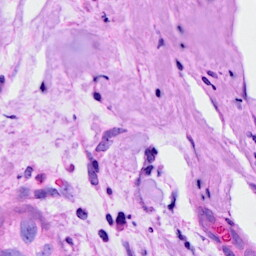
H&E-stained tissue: Breast